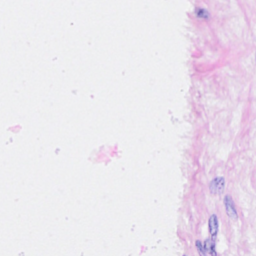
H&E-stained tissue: Breast